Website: macys
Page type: billing-address
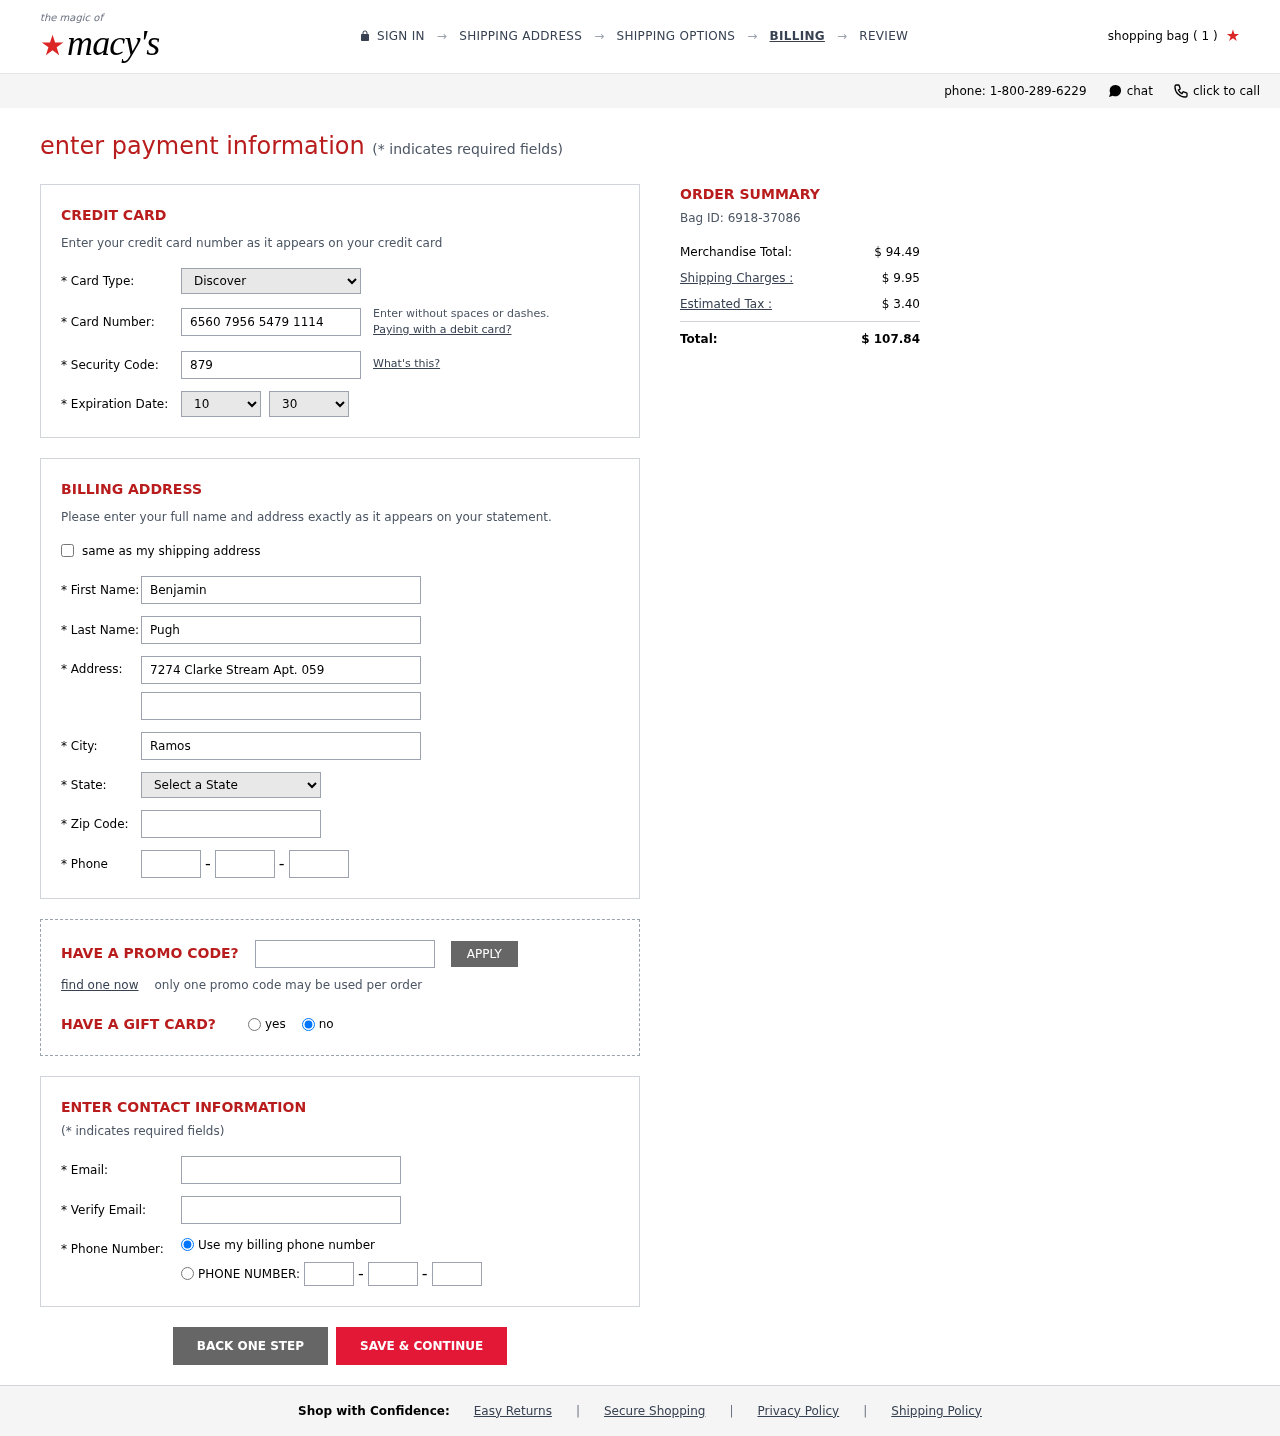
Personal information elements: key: PII_CARD_CVV
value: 879
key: PII_CARD_EXPIRY_MONTH
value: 10
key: PII_CARD_EXPIRY_YEAR
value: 30
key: PII_CARD_NUMBER
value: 6560 7956 5479 1114
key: PII_CARD_TYPE
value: Discover
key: PII_CITY
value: Ramosmouth
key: PII_EMAIL
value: bpugh@gmail.com
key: PII_FIRSTNAME
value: Benjamin
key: PII_LASTNAME
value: Pugh
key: PII_PHONE_AREA
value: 964
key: PII_PHONE_PREFIX
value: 415
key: PII_PHONE_SUFFIX
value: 8132
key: PII_POSTCODE
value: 23148
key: PII_STATE_ABBR
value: PR
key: PII_STREET
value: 7274 Clarke Stream Apt. 059
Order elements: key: ORDER_NUM_ITEMS
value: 1
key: ORDER_ID
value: Bag ID: 6918-37086
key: ORDER_SUBTOTAL
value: $ 94.49
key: ORDER_SHIPPING_COST
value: $ 9.95
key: ORDER_TAX
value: $ 3.40
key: ORDER_TOTAL
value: $ 107.84